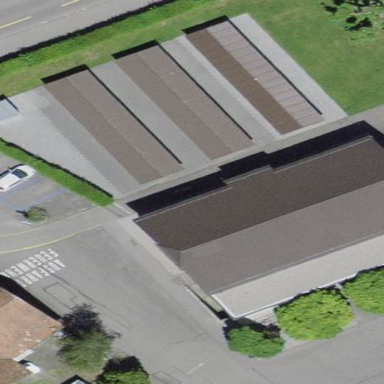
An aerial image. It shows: Building.